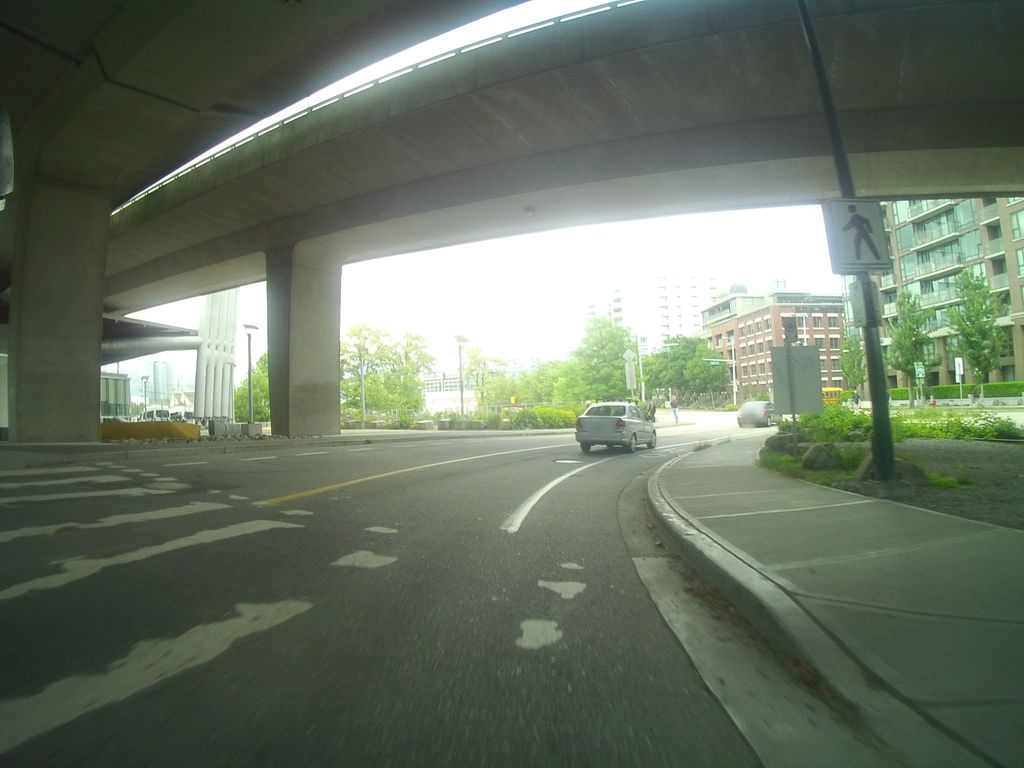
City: vancouver